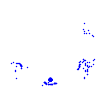
Particle: electron